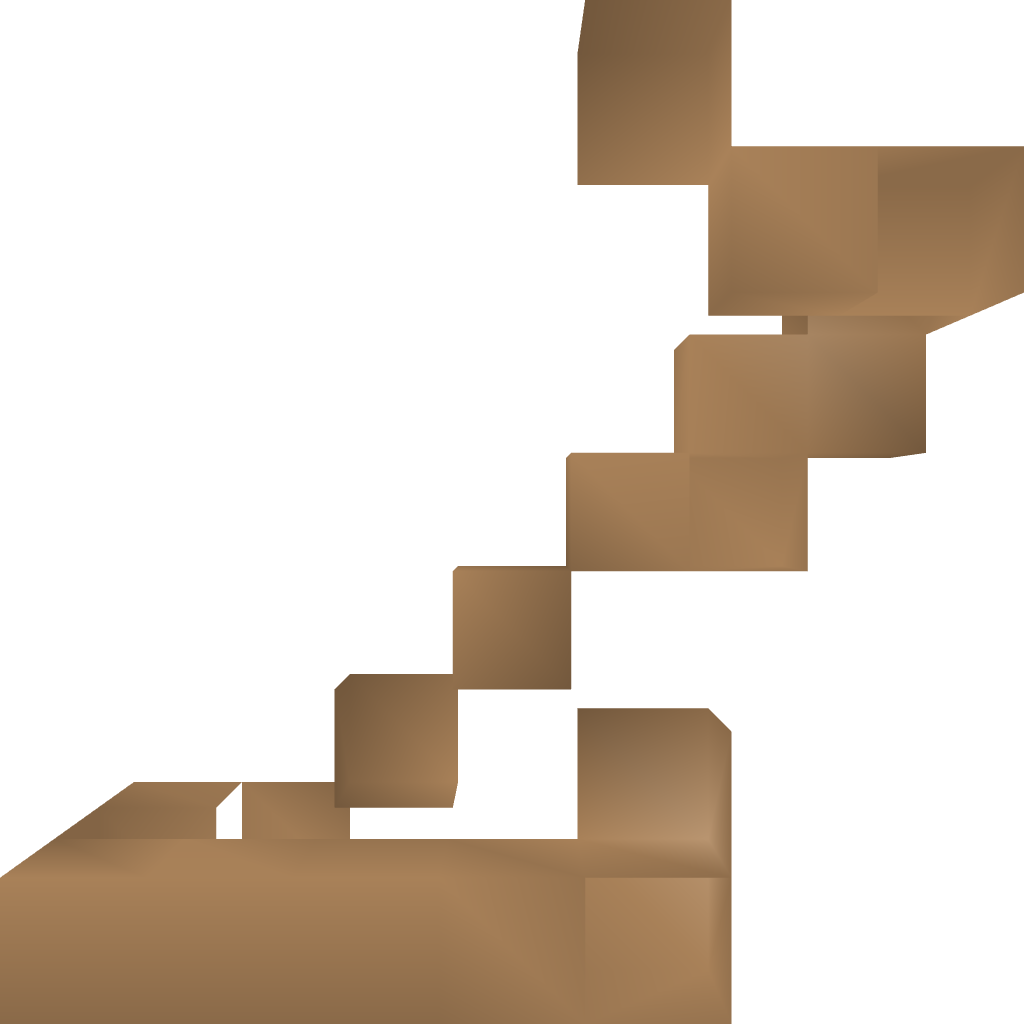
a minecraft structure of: small command block clock bad low quality